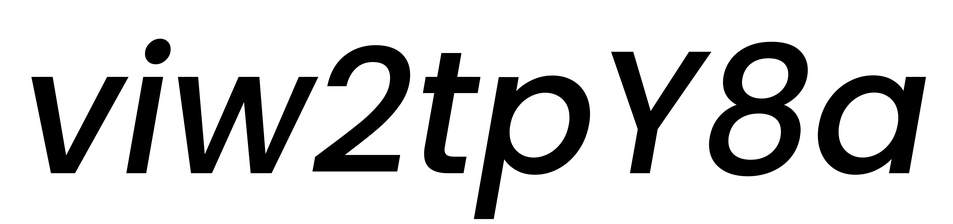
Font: Poppins-MediumItalic